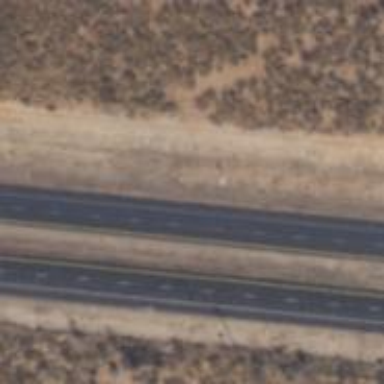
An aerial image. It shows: Asphalt trunk highway classified as expressway.